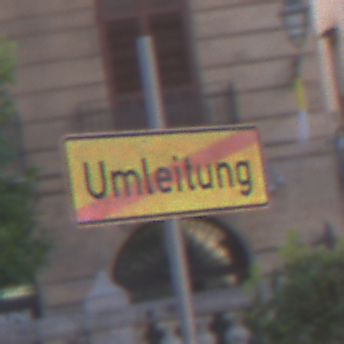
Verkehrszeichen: EndeDerUmleitungsankuendigung
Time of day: SunriseSunset
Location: Outdoor (Urban)
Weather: PartlyCloudy
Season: NotSpecified
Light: Natural